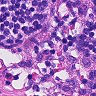
Metastatic tissue present: no